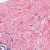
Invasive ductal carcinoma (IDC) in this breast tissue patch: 0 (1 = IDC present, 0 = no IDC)